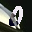
Label: 0